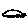
Label: car